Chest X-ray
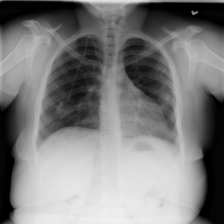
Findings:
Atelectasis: negative
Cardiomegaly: negative
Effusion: negative
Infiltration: negative
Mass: negative
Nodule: negative
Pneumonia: negative
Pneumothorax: positive
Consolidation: negative
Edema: negative
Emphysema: negative
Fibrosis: negative
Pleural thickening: negative
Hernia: negative